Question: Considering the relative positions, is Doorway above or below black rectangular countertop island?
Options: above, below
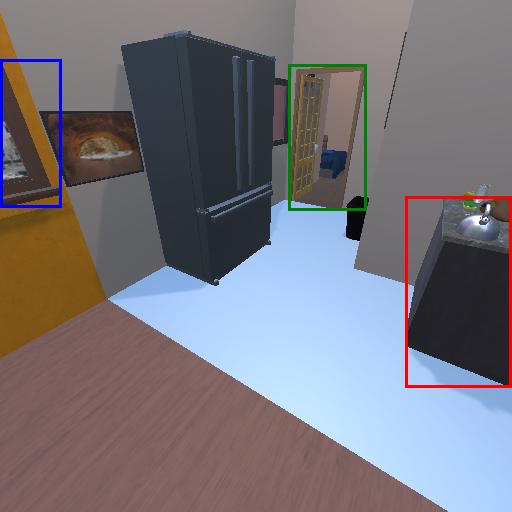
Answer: above